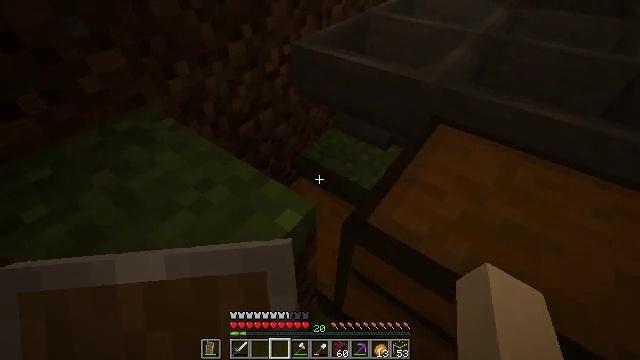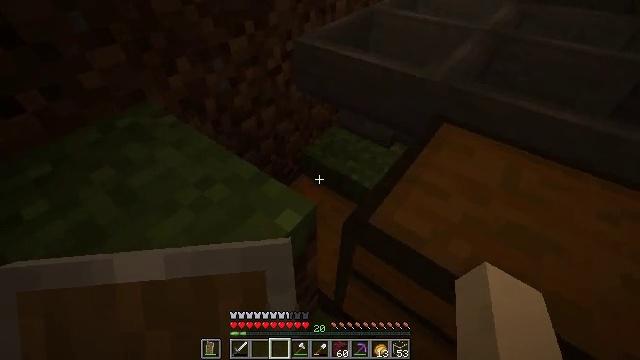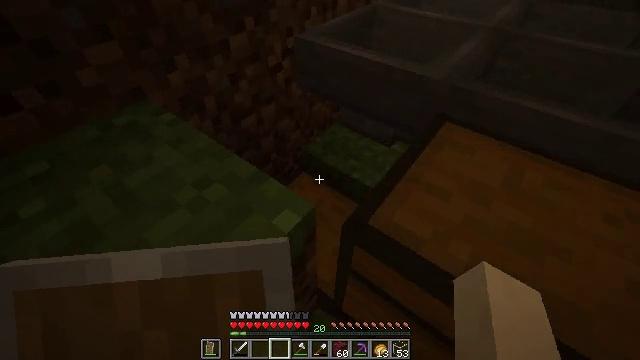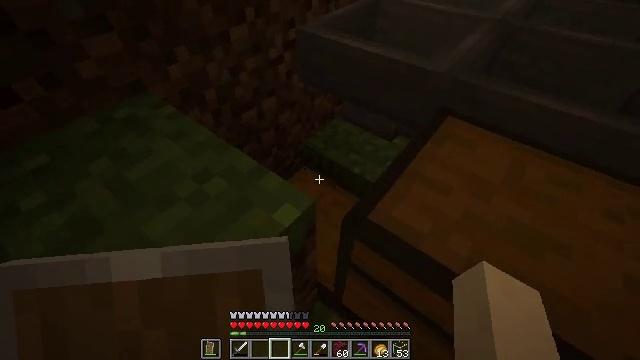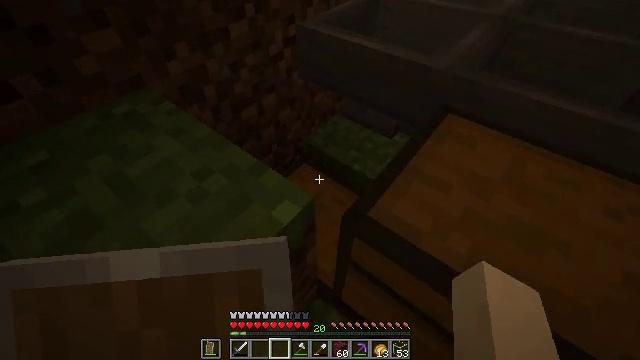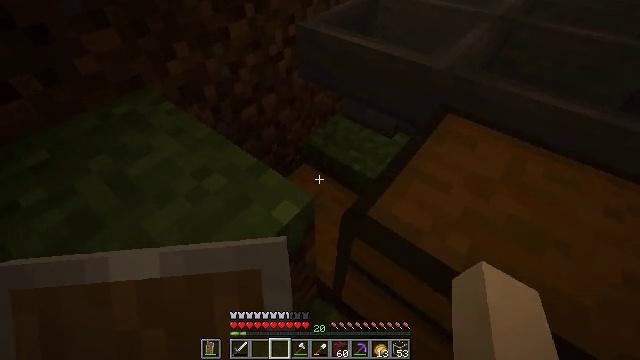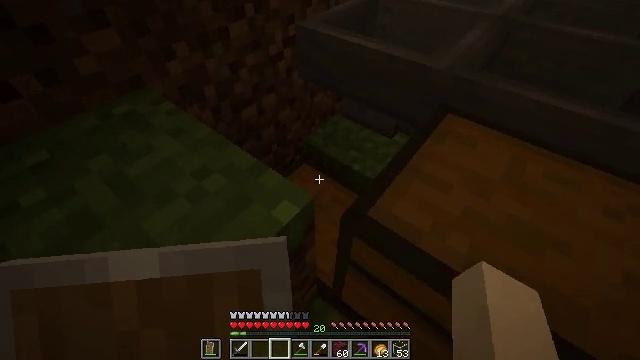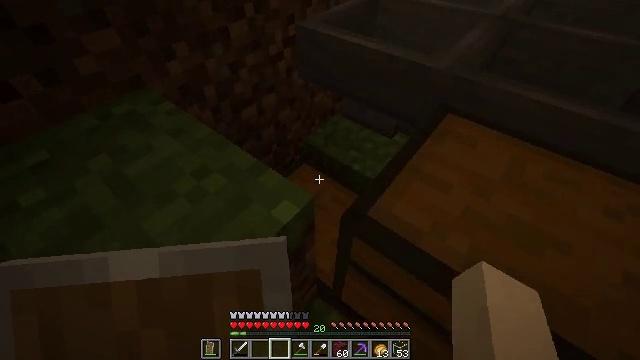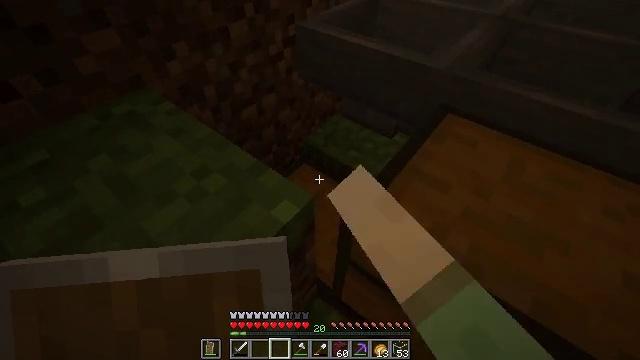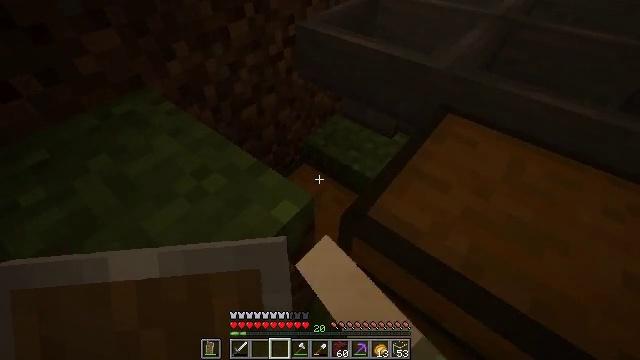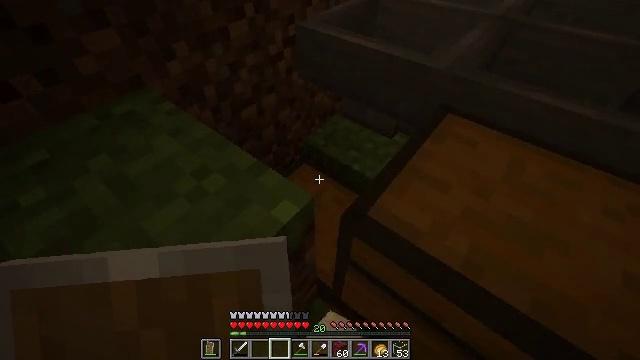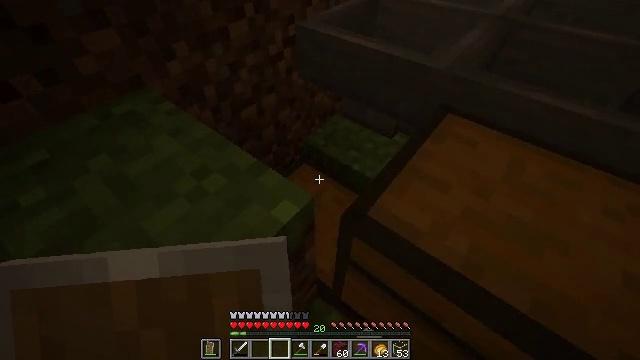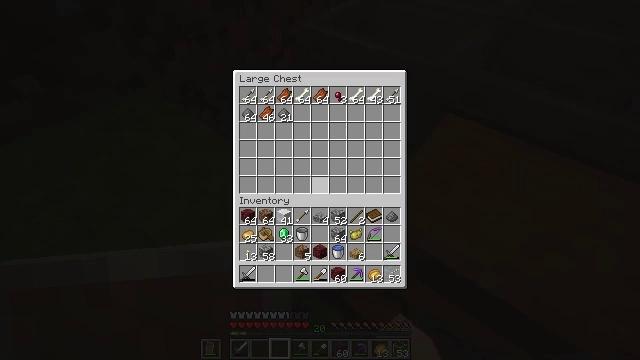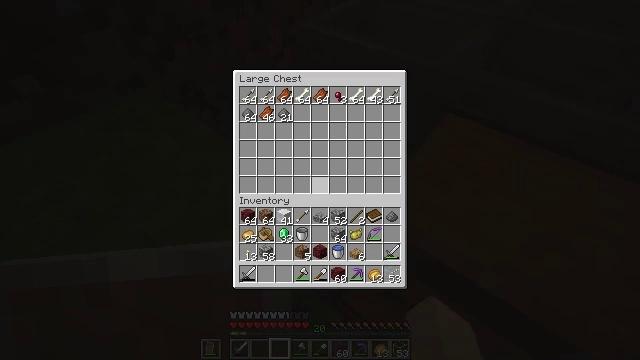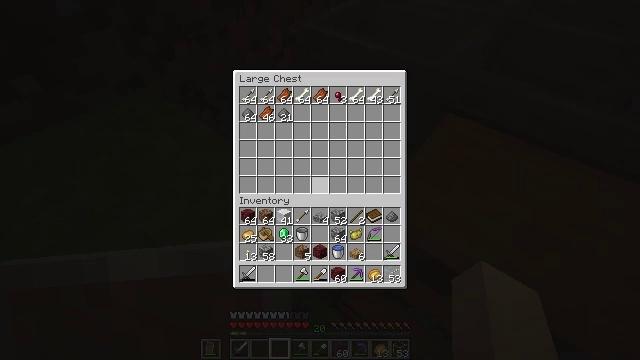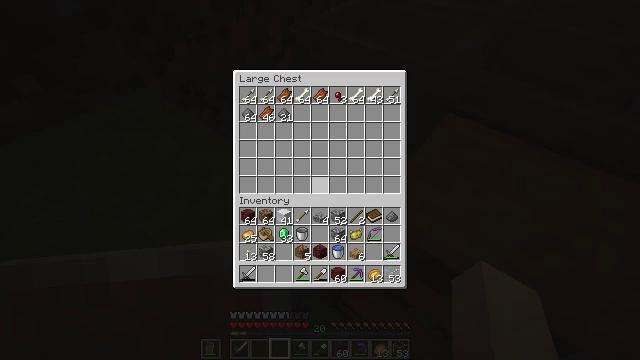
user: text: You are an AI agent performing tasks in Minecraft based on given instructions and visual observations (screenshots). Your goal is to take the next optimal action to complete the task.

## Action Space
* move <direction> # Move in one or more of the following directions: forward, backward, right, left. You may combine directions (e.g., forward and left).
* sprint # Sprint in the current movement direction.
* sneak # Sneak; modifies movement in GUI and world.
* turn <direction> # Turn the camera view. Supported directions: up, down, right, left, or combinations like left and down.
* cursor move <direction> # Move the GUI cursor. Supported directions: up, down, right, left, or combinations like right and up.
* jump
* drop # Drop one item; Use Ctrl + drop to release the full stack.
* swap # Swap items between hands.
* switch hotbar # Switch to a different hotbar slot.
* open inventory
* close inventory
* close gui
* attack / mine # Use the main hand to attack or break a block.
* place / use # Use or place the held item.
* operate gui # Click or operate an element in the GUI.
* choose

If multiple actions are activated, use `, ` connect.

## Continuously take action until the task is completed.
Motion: motion action
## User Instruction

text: Dig up some sand.
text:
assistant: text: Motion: no_op
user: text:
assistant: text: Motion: no_op
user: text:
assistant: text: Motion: turn down
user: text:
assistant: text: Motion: no_op
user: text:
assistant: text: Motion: no_op
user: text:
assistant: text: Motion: no_op
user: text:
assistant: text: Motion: use / place
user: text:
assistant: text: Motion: use / place
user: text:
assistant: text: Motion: use / place
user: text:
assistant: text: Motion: no_op
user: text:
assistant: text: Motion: no_op
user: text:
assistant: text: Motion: no_op
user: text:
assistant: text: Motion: no_op
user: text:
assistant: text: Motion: no_op
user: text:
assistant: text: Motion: no_op
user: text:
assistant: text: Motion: no_op
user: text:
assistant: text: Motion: no_op
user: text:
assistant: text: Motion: no_op
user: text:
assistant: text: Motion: no_op
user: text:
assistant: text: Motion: no_op
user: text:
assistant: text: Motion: no_op
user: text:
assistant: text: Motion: no_op
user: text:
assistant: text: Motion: turn up
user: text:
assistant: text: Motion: no_op
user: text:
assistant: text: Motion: no_op
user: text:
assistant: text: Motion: no_op
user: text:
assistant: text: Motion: turn right
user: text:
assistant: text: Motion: sneak, turn left
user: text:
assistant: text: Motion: sneak, turn left and up
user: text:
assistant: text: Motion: sneak